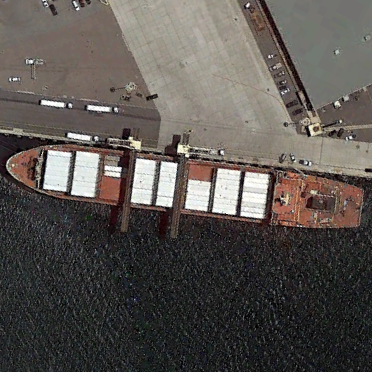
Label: Container_ship